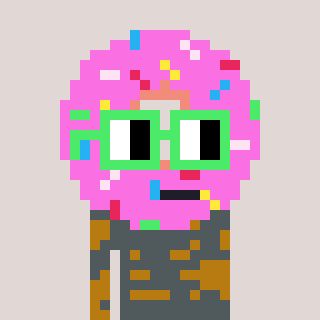
a pixel art character with square light green glasses, a doughnut-shaped head and a gold-colored body on a warm background